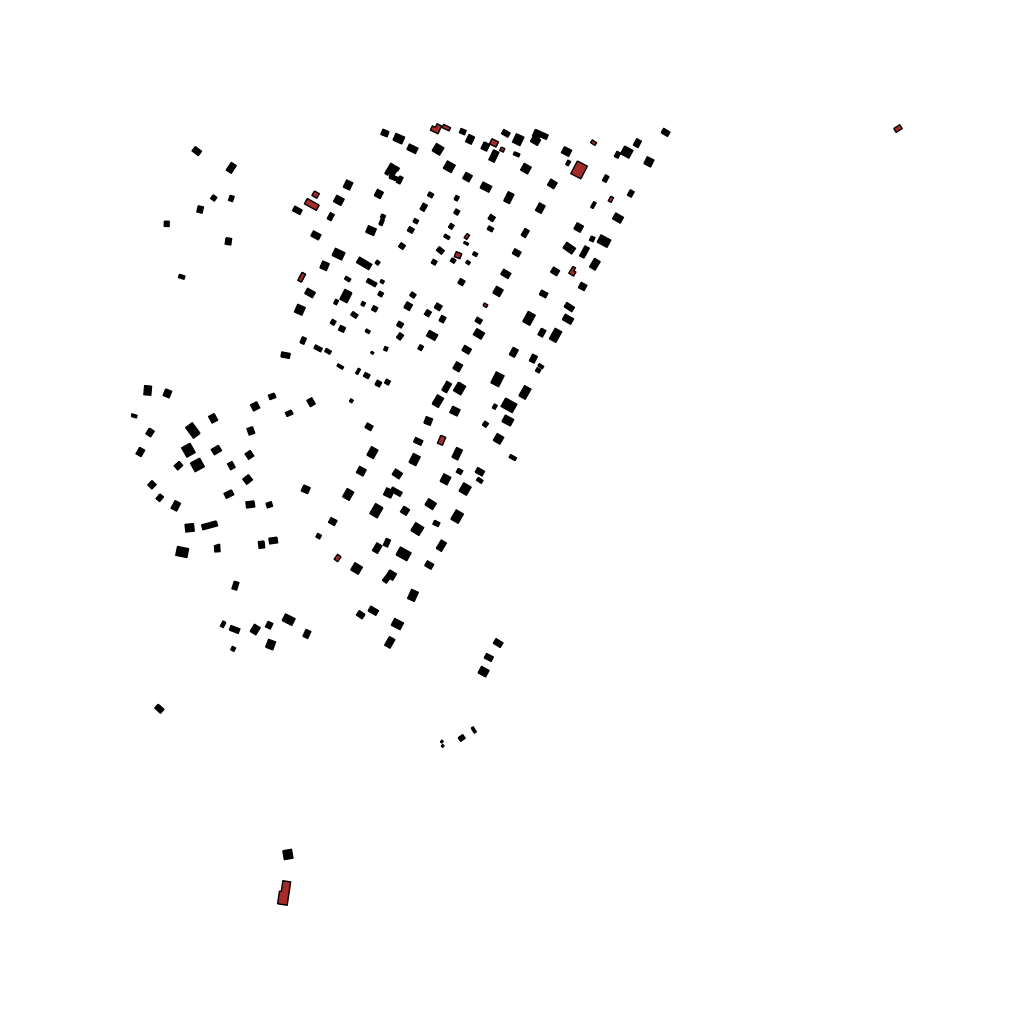
Tags: overhead vector_map, industrial, recreation, residential, individual_rise, low_rise, density_1, Building, Facility, 1.0 km²